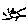
Label: sun